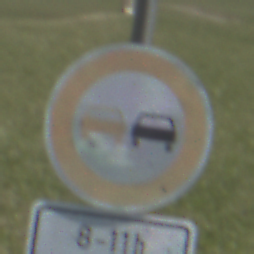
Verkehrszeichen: Ueberholverbot
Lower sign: ZeitangabenOhneBeschraenkungAufWochentage2
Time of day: MorningAfternoon
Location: Outdoor (Nature)
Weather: PartlyCloudy
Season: NotSpecified
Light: Natural